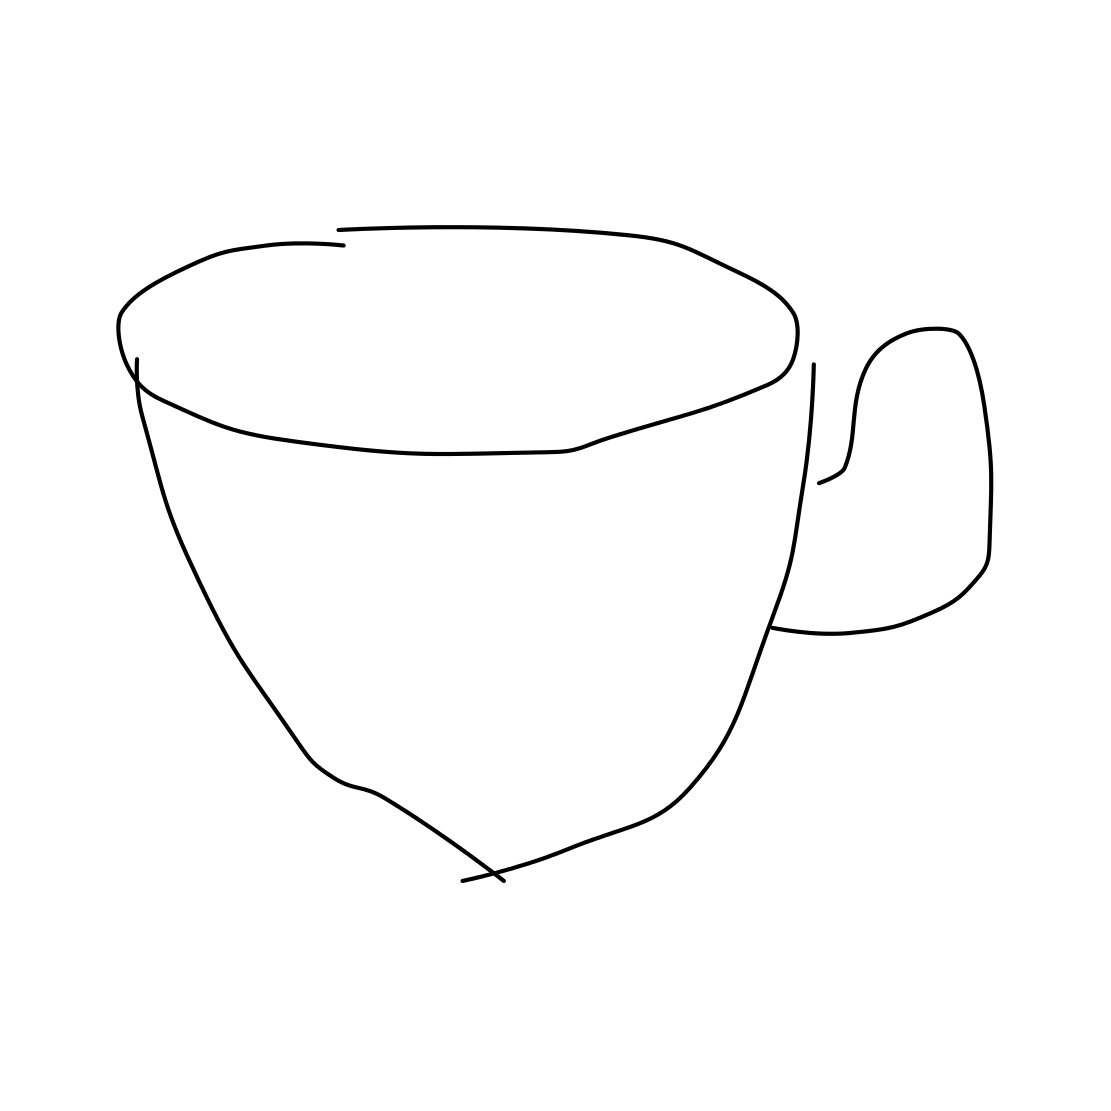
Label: cup